Question: I am using the following script to submit a form with jQuery, however Firefox has generated a crash error report, please let me know what am I doing wrong.
'''
function teamValidation(){
var cat_id = $('#cat_id').val();
if(cat_id == "0"){
alert("Category is invalid...");
return false;
}else{
$('#addForm').submit();
return false;
}
}
<form action="<?php echo SITE_URL; ?>adminteams/saveDetail/"
name="addForm" id="addForm" onsubmit="return teamValidation();">
<input type="hidden" name="cat_id" id="cat_id" value="1"/>
</form>
'''
Firefox error report

It is working fine in other browsers.
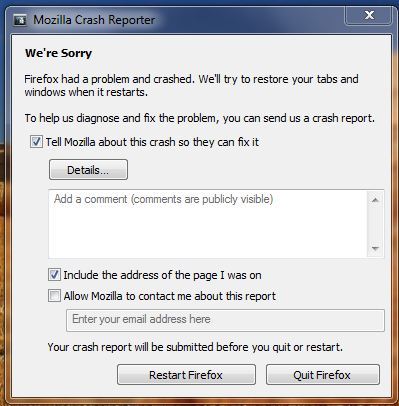
Answer: The problem is your form is submitting multiple times.You can achieve your goal using any of the following ways:
HTML:
'''
<form action="<?php echo SITE_URL; ?>adminteams/saveDetail/" name="addForm" id="addForm">
<input type="hidden" name="cat_id" id="cat_id" value="1"/>
</form>
'''
JAVASCRIPT:
'''
$('#addForm').submit(function(){
var cat_id = $('#cat_id').val();
if(cat_id == "0"){
alert("Category is invalid...");
return false;
}else{
return true;
}
});
'''
Another Way:
HTML:
'''
<form action="<?php echo SITE_URL; ?>adminteams/saveDetail/" name="addForm" id="addForm" onsubmit="return teamValidation();">
<input type="hidden" name="cat_id" id="cat_id" value="1"/>
</form>
'''
JAVASCRIPT:
'''
function teamValidation(){
var cat_id = $('#cat_id').val();
if(cat_id == "0"){
alert("Category is invalid...");
return false;
}else{
return true;
}
}
'''